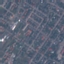
Land use / land cover: Residential